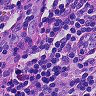
Metastatic tissue present: yes